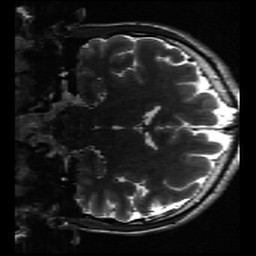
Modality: inplaneT2
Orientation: coronal